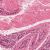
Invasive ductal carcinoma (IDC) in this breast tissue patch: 0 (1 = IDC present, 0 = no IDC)